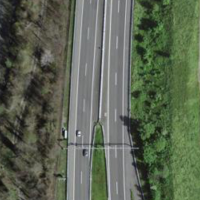
EUNIS habitat code: 57
Species observed at this site:
Tilia cordata